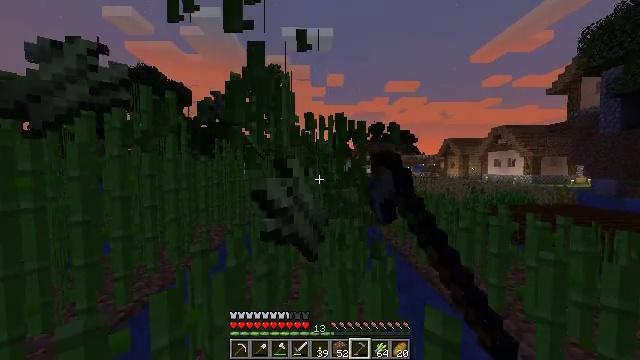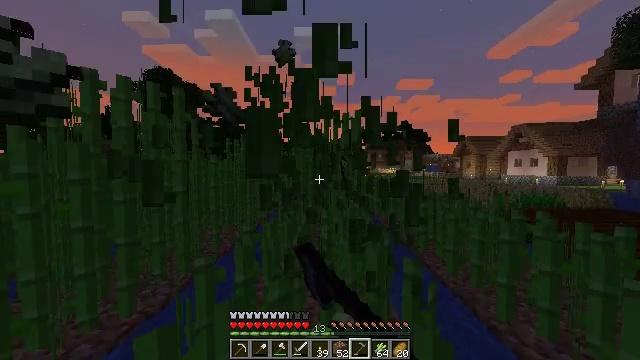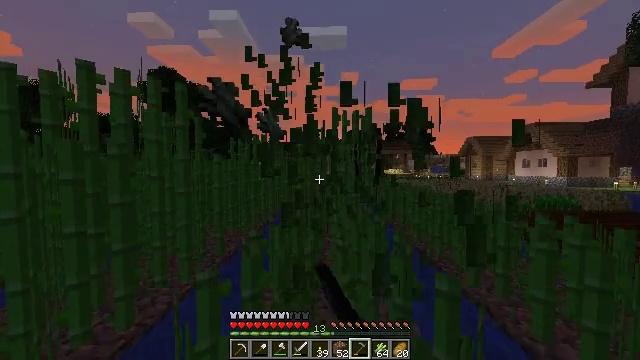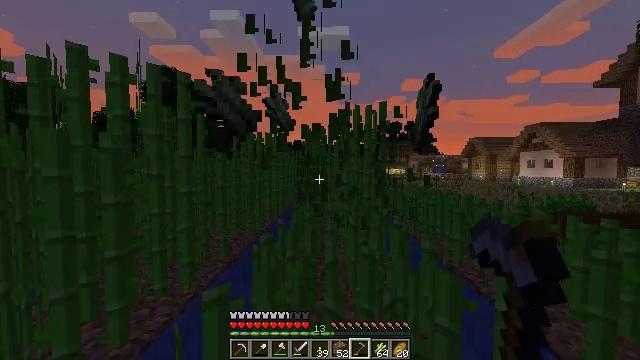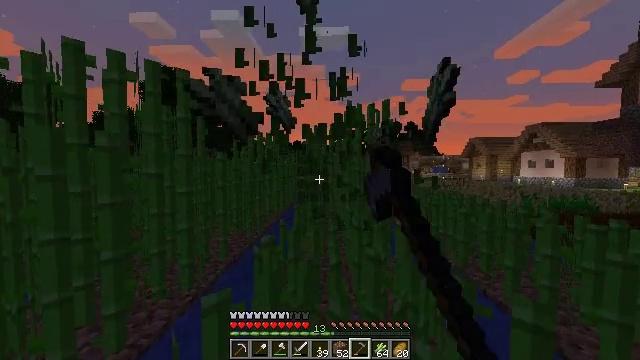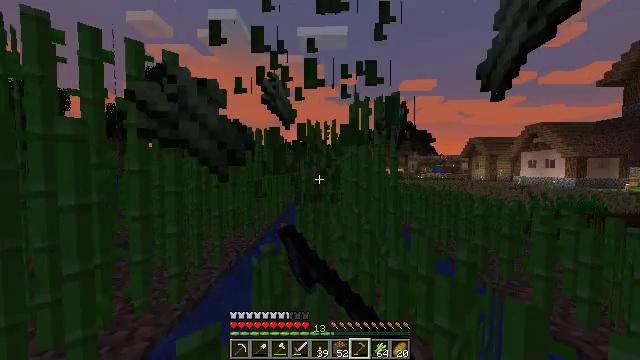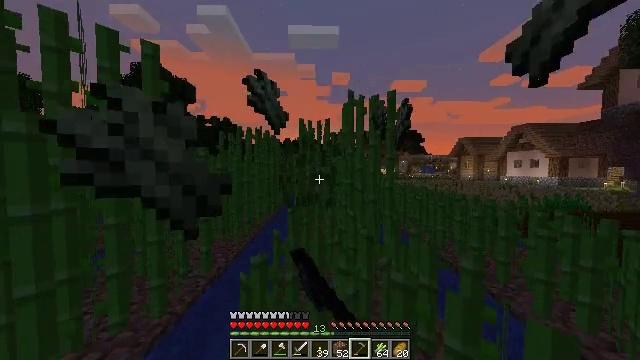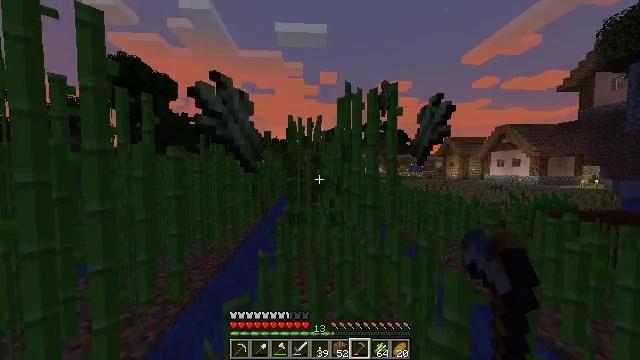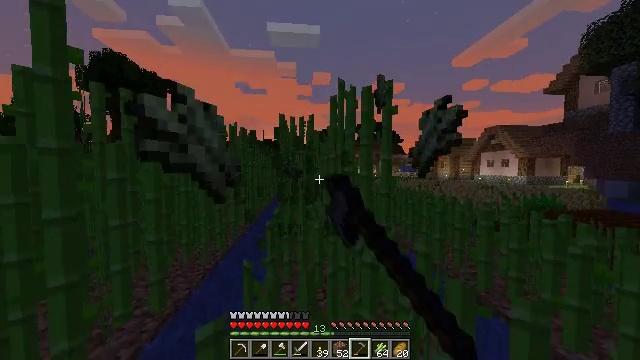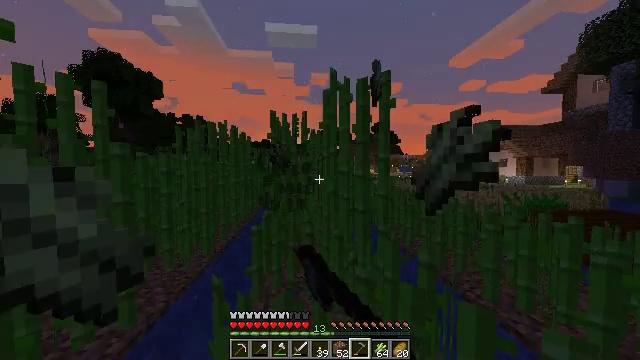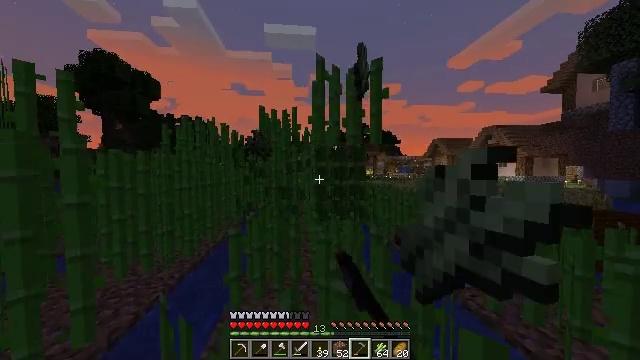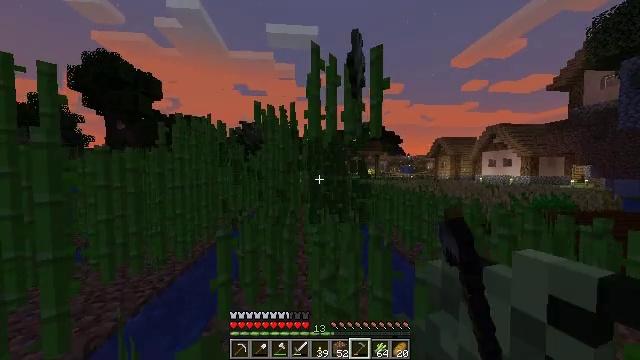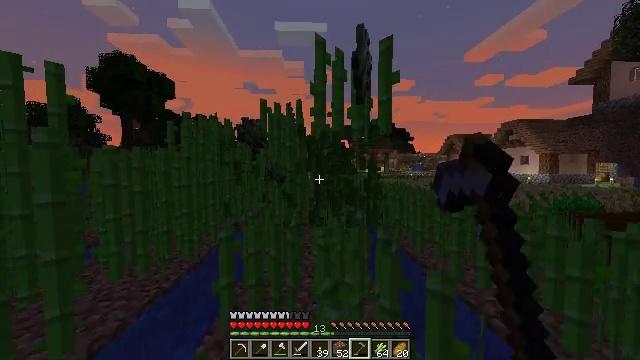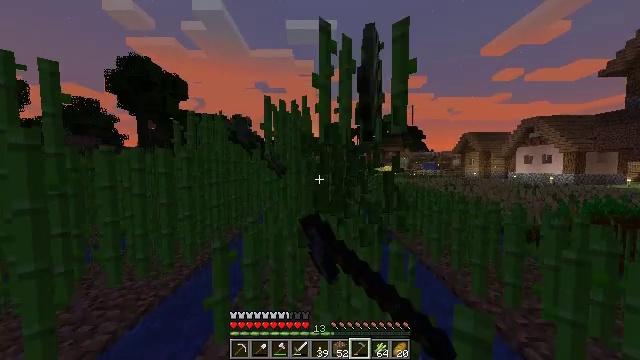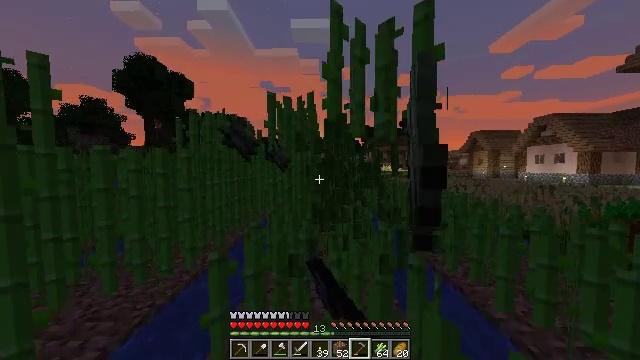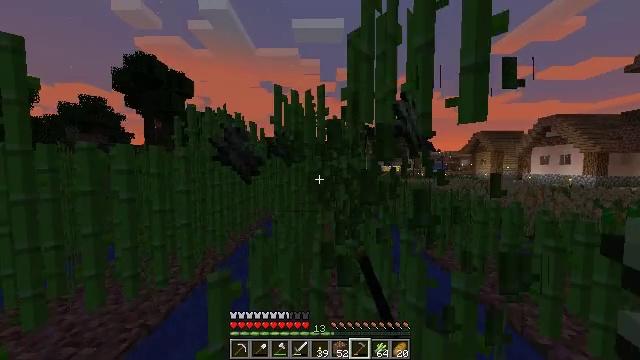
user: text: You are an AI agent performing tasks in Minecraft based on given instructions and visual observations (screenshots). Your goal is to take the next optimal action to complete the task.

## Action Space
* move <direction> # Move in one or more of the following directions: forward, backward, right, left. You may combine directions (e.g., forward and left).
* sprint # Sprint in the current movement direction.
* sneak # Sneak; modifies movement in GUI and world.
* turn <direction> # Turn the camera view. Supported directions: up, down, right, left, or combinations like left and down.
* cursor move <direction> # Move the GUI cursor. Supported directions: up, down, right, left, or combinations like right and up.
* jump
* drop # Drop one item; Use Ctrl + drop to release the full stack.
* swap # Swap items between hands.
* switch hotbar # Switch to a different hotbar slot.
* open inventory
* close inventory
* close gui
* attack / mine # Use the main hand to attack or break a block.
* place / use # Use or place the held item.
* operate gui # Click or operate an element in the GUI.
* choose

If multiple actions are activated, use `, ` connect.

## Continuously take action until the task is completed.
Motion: motion action
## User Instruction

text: Gather sugar cane for crafting.
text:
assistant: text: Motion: move forward and move left, sprint, turn left, attack / mine
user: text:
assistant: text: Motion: move forward and move left, sprint, attack / mine
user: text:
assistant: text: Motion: move forward and move left, sprint, attack / mine
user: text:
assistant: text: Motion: move forward, sprint, attack / mine
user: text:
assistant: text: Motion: move forward, sprint, attack / mine
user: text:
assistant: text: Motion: move forward, sprint, turn right, attack / mine
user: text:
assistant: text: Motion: move forward, sprint, turn right, attack / mine
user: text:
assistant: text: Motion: move forward and move right, sprint, turn right, attack / mine
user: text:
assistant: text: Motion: move forward and move right, sprint, attack / mine
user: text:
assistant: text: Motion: move forward and move right, sprint, attack / mine
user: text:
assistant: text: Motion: move forward, sprint, attack / mine
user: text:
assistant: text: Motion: move forward, sprint, turn left, attack / mine
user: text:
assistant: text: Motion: move forward and move left, sprint, turn left, attack / mine
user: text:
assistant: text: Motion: move forward and move left, sprint, turn left, attack / mine
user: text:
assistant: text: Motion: move forward and move left, sprint, attack / mine
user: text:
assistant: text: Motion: move forward, sprint, attack / mine
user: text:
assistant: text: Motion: move forward, sprint, turn right, attack / mine
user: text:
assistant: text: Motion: move forward and move right, sprint, turn right, attack / mine
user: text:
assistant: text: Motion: move forward and move right, sprint, attack / mine
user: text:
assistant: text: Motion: move forward and move right, sprint, attack / mine
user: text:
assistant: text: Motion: move forward and move right, sprint, attack / mine
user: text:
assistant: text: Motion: move forward, sprint, attack / mine
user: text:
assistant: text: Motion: move forward and move left, sprint, turn left, attack / mine
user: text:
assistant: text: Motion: move forward and move left, sprint, turn left, attack / mine
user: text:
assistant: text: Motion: move forward and move left, sprint, turn left, attack / mine
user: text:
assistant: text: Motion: move forward and move left, sprint, attack / mine
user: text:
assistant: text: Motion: move forward, sprint, attack / mine
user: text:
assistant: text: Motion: move forward, sprint, turn right, attack / mine
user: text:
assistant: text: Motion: move forward and move right, sprint, turn right, attack / mine
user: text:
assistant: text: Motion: move forward and move right, sprint, turn right, attack / mine